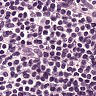
Metastatic tissue present: no